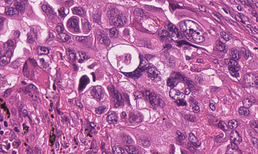
Tumor epithelial tissue: yes
Tumor-associated stroma tissue: yes
Normal tissue: no